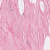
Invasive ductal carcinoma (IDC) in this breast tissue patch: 0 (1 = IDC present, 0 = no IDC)